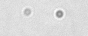
Label: camera_spot